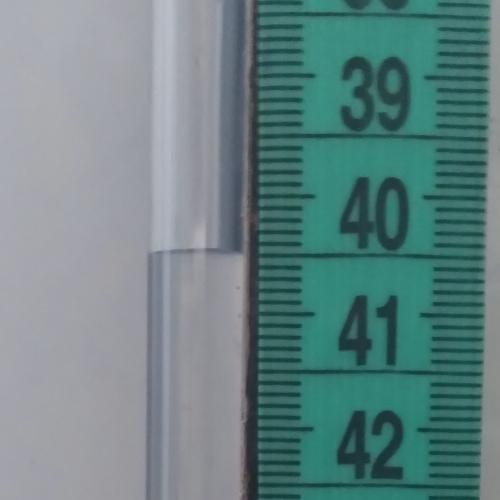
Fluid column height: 40.5 cm